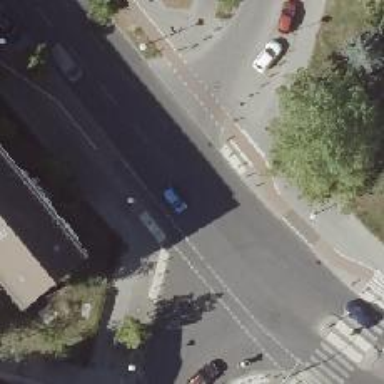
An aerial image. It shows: Uncontrolled crossing along footway.